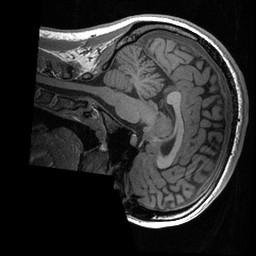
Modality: T1w
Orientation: sagittal
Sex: female
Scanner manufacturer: ge
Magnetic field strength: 3 T
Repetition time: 0.0064 s
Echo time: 0.00281 s